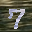
Label: 7